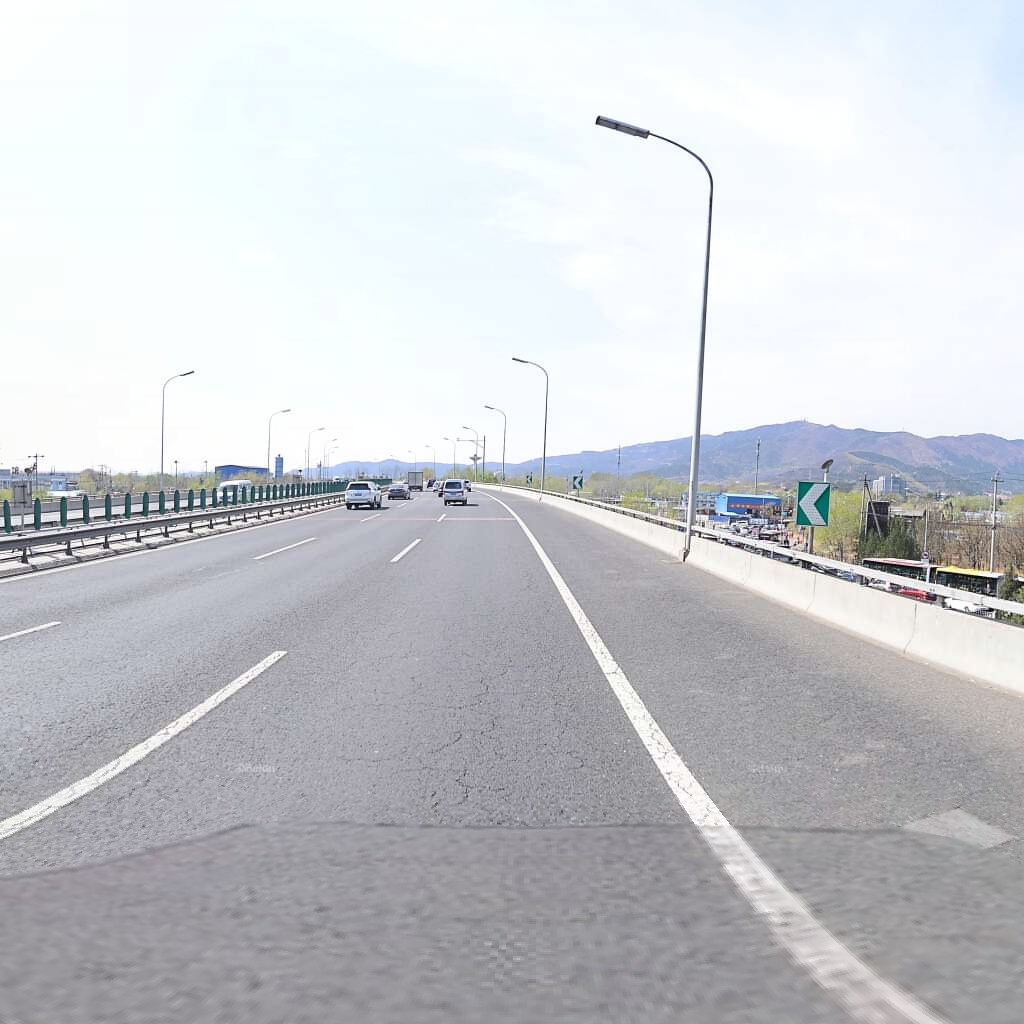
Region: Haidian
Road damage annotations: alligator crack